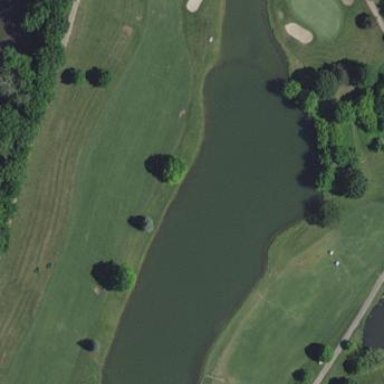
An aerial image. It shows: Grassy area designated as golf fairway.